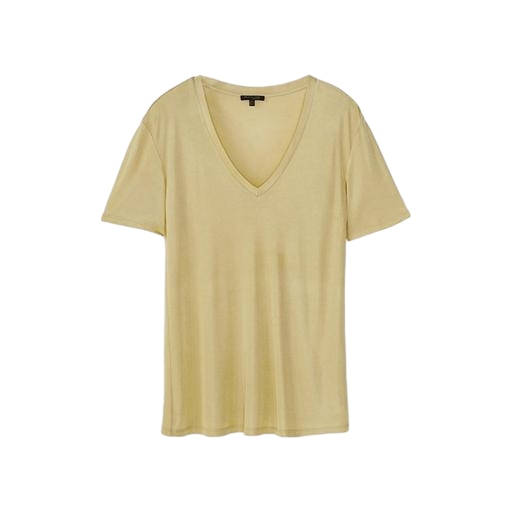
beige t-shirt green, beige colored tee, beige tshirt, white background